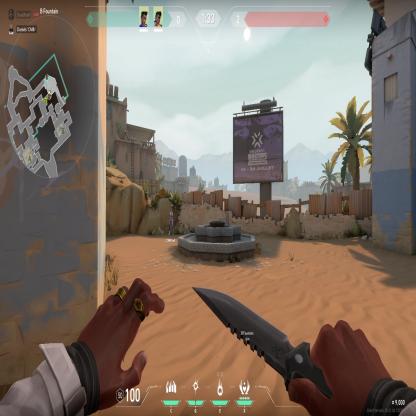
Label: teammate